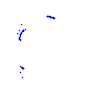
Particle: proton